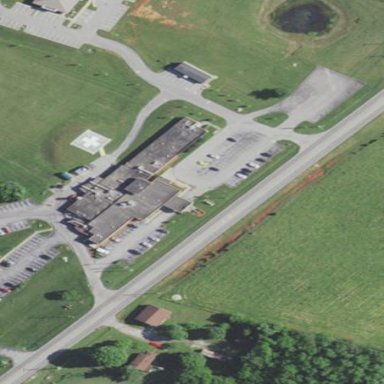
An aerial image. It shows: Hospital.